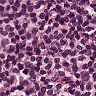
Metastatic tissue present: no